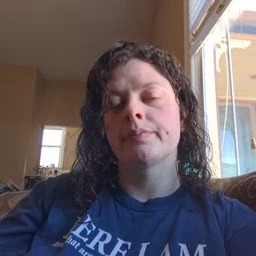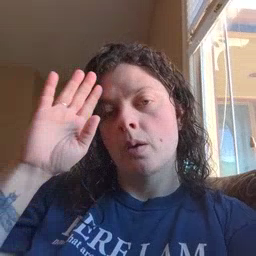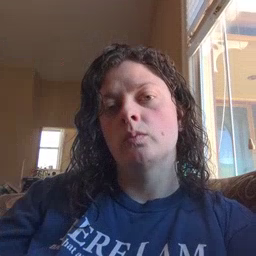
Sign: hello